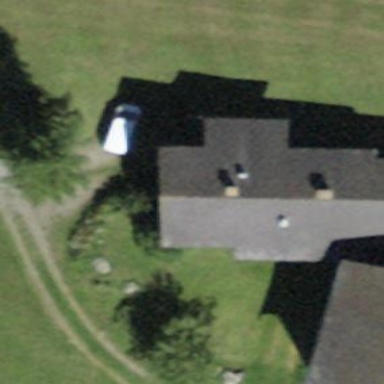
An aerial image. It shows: Building with tile roof.